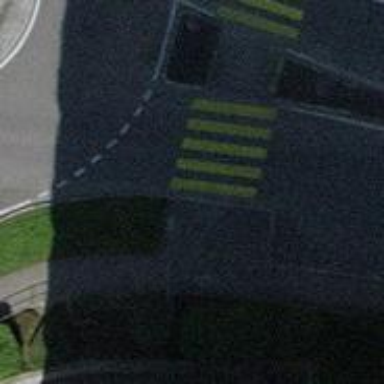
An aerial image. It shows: Kerb serving as barrier.